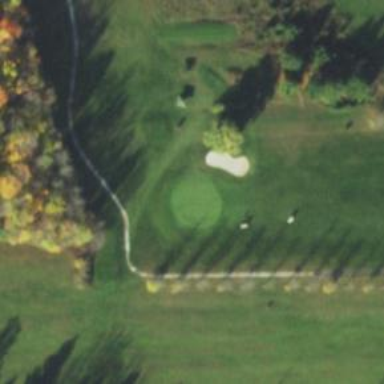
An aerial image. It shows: Golf hole.